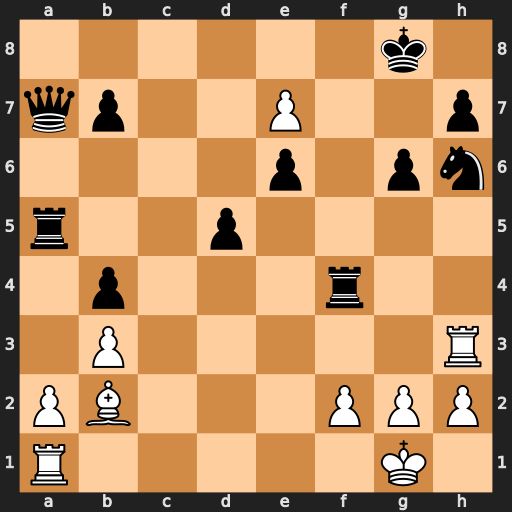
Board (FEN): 6k1/qp2P2p/4p1pn/r2p4/1p3r2/1P5R/PB3PPP/R5K1
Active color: w
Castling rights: -
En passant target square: -
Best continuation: e8=Q+ Rf8 Qxe6+